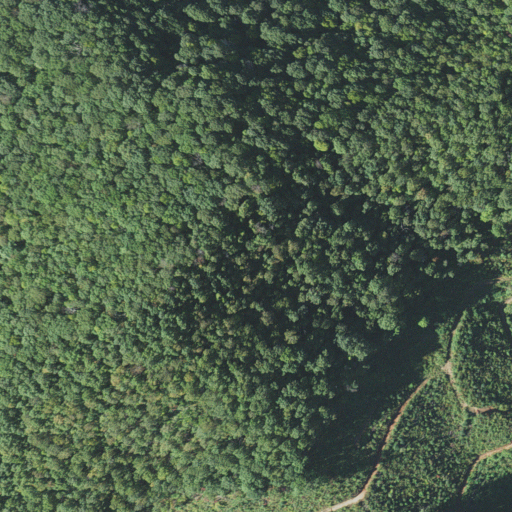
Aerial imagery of mountain in North Carolina named Billie Top containing deciduous forest and mixed forest